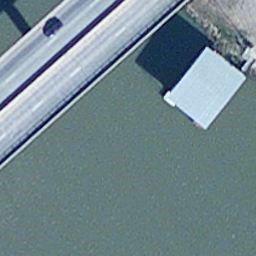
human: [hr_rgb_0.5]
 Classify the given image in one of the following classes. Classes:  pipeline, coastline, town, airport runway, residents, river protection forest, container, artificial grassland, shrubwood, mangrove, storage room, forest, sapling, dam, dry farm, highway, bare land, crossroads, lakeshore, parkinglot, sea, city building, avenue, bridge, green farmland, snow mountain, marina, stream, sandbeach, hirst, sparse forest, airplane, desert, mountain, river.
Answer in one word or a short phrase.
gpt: bridge